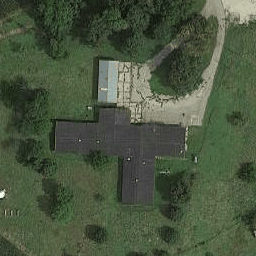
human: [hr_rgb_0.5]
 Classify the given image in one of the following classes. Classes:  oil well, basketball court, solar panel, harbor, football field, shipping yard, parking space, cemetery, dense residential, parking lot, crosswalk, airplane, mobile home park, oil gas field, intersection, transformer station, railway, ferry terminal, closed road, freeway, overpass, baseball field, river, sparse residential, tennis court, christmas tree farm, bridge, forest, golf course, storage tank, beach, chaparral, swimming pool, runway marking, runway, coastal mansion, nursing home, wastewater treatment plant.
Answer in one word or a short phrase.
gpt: nursing home